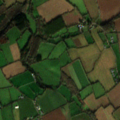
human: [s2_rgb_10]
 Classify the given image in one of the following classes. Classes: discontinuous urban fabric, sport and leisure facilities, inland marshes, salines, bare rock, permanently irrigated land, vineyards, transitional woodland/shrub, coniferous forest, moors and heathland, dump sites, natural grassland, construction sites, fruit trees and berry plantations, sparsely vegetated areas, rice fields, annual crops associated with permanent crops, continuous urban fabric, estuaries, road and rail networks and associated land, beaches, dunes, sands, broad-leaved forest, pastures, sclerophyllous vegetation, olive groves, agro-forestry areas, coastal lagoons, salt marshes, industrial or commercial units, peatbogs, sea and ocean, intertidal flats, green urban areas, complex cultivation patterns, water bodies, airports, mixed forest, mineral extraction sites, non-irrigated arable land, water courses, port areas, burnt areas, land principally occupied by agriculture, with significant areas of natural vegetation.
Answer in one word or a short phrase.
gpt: non-irrigated arable land, pastures, coniferous forest